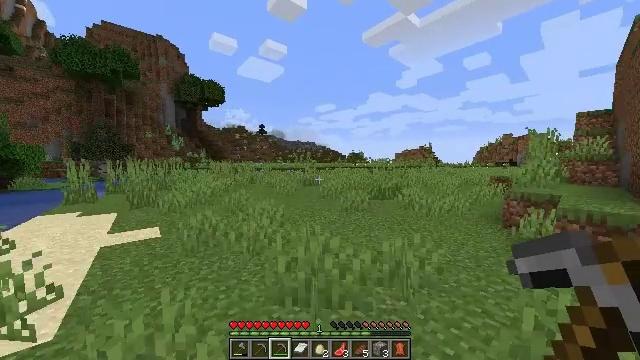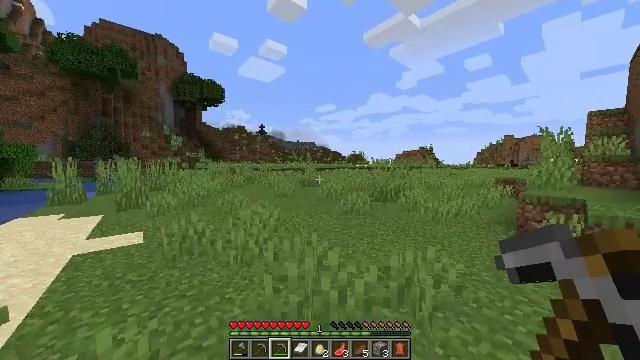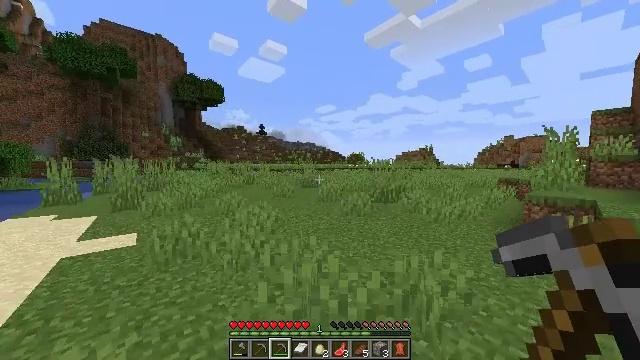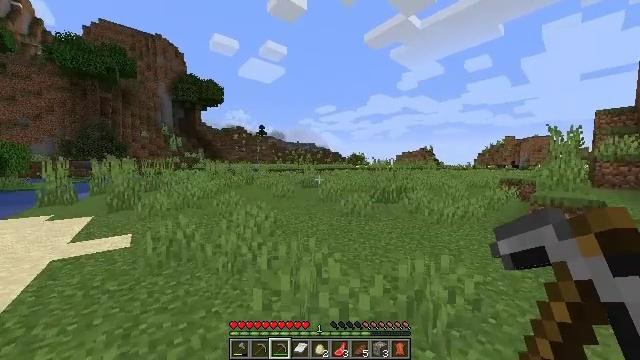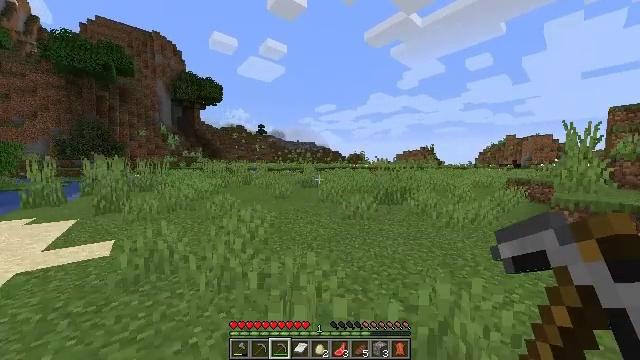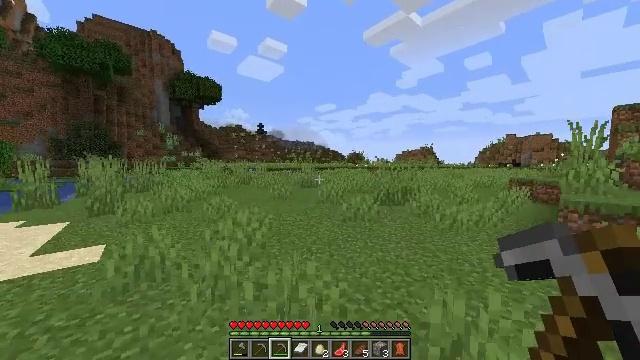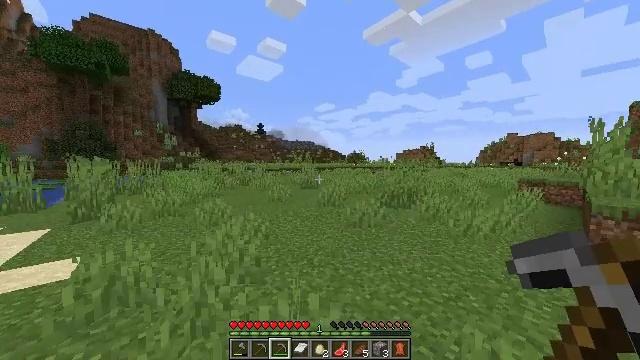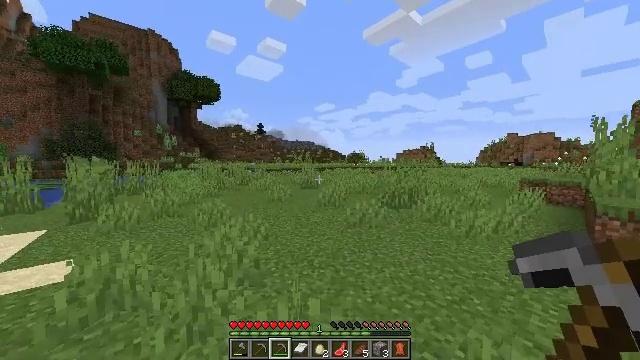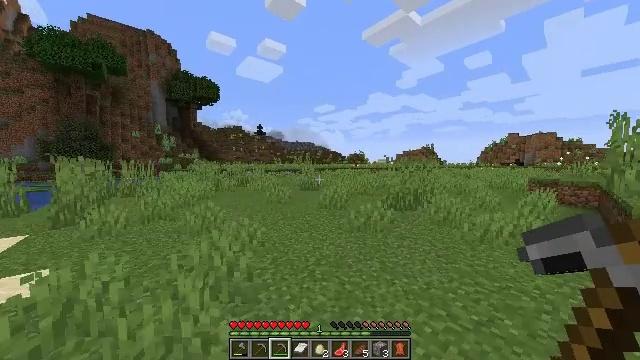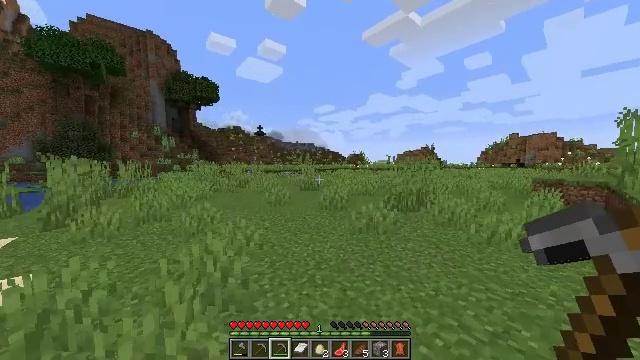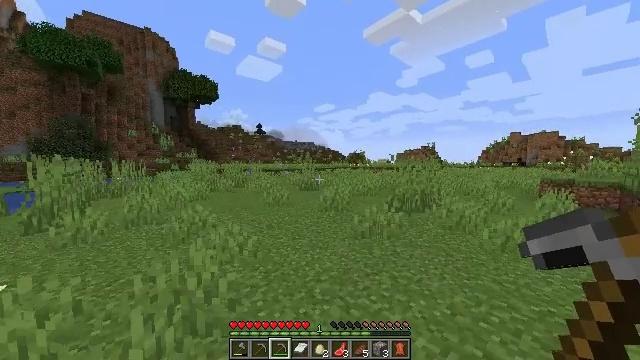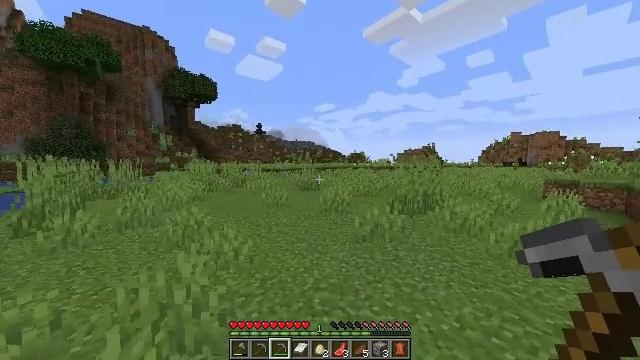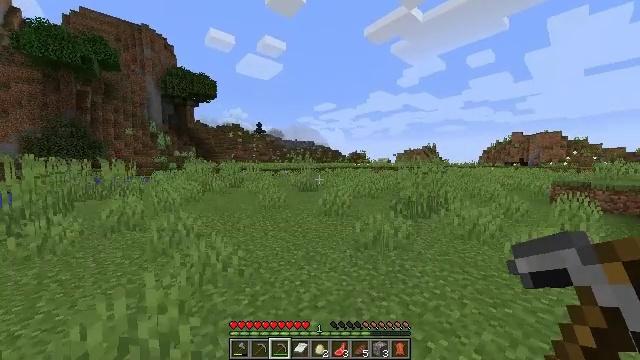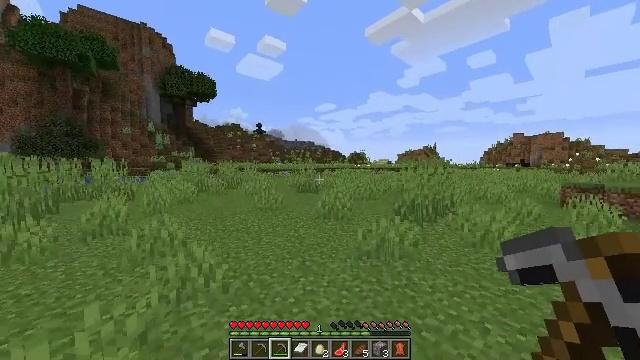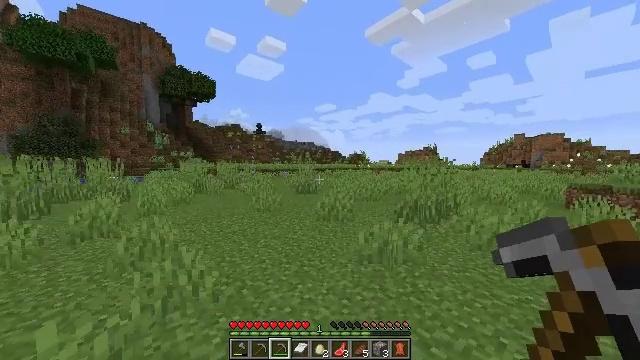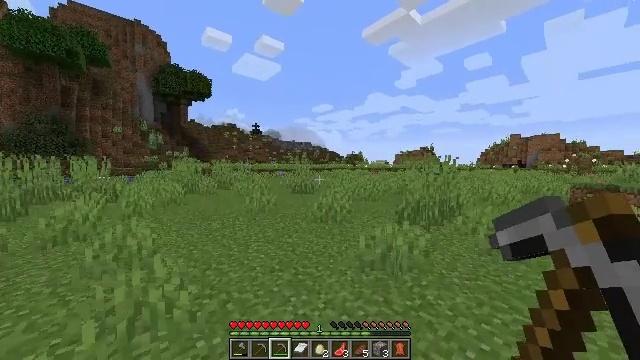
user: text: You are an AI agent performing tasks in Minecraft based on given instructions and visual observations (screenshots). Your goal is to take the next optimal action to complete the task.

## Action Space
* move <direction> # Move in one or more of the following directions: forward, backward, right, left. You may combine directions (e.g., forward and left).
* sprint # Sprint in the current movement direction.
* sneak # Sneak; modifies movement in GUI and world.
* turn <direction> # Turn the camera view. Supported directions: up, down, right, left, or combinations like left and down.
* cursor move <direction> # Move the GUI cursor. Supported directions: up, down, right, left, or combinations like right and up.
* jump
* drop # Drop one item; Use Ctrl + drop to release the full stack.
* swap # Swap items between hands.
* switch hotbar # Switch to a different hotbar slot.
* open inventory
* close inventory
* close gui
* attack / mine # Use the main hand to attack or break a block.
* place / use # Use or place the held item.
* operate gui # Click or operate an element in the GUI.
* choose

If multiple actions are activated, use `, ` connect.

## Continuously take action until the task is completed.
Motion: motion action
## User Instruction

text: Harvest sugar cane from the plant.
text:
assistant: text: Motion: move forward, sprint
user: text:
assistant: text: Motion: move forward, sprint
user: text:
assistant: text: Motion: move forward, sprint
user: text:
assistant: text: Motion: move forward, sprint
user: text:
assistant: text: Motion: move forward, sprint
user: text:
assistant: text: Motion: move forward, sprint
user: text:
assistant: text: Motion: move forward, sprint
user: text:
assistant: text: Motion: move forward, sprint
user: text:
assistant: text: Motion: move forward, sprint
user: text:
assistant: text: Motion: move forward, sprint
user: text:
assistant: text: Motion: move forward, sprint
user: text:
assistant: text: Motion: move forward, sprint
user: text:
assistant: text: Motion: move forward, sprint
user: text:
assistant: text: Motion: move forward, sprint
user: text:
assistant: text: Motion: move forward, sprint
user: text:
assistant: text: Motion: move forward, sprint, turn right
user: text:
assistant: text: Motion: move forward, sprint, turn right
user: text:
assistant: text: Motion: move forward, sprint, turn right
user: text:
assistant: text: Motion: move forward, sprint, turn right
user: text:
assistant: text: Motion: move forward, sprint
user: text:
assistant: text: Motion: move forward, sprint
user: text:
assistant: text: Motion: move forward, sprint
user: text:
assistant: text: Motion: move forward, sprint
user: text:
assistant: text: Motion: move forward, sprint
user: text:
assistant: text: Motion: move forward, sprint
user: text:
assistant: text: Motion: move forward, sprint
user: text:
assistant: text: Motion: move forward, sprint
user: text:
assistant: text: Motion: move forward, sprint
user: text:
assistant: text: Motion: move forward, sprint
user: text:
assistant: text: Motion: move forward, sprint